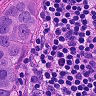
Metastatic tissue present: yes